Question: Trying to position a 'UILabel' above some text, but the elements are "stepping" on each other. I positioned them with x,y,h,w such that they should not do this but alas, they are. You can see in the screenshot that the label text "Abalone" and the text are commingled. What changes do I need to make here? I've already tried changing the x,y,w,h values to no great effect...

'''
txtView = [[UITextView alloc] initWithFrame:CGRectMake(10,20,280,300)];
[txtView setFont:[UIFont fontWithName:@"ArialMT" size:14]];
txtView.text = word.definition;
txtView.editable = NO;
txtView.scrollEnabled = YES;
[txtView scrollRangeToVisible:NSMakeRange([txtView.text length], 0)];
txtView.minimumZoomScale = 1;
txtView.maximumZoomScale = 10;
UILabel *wordTitle = [[UILabel alloc] initWithFrame:CGRectMake(10, 10, 250, 20)];
wordTitle.text = word.term;
[txtView addSubview:wordTitle];
[detailsViewController.view addSubview:txtView];
'''
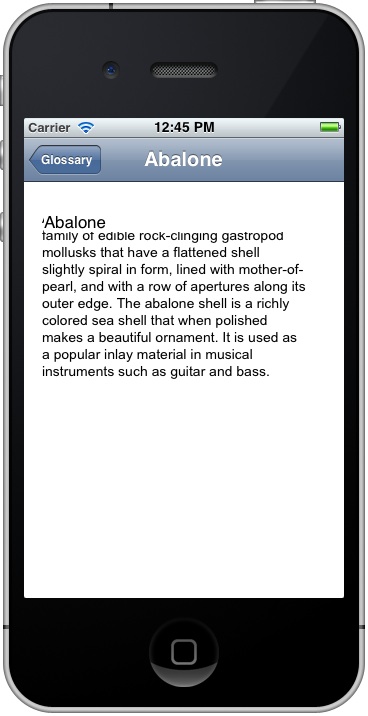
Answer: I think the problem is you are adding the label view as a subview to 'UITextview'. You have to reserve some space for the label view in the 'UITextview'. You can either add some padding to the textView, which can be confusing, because padding in 'UITextView' is not constant and varies based on the font size. Or you can add your 'UILabel' directly to the 'detailsViewController.view' and start your 'UITextView' below the label.
Hope it helps.